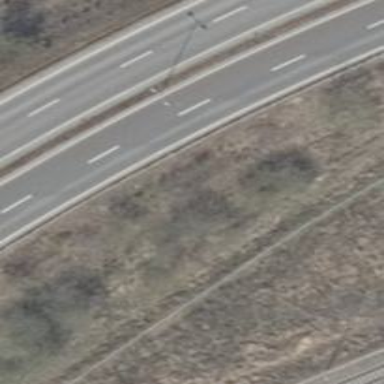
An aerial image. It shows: Tertiary road with asphalt surface and embankment.